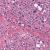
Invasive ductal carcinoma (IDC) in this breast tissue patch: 1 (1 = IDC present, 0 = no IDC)